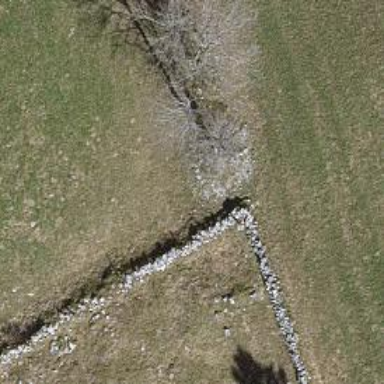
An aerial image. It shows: Wall is shown in the image.